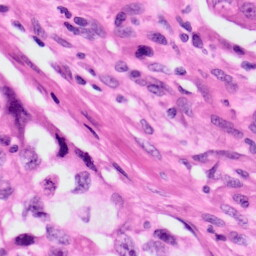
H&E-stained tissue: Lung